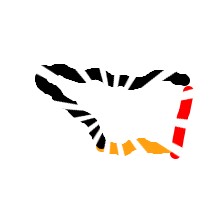
Shape: trapezoid